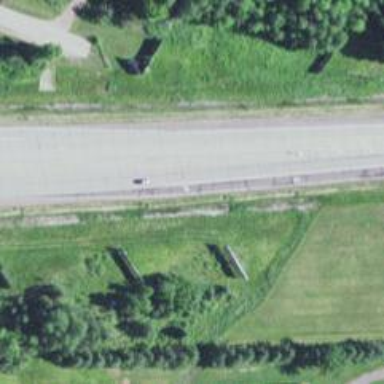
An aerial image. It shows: Trunk highway.